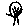
Label: tree